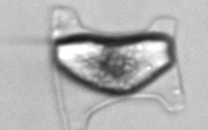
Label: Eucampia